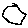
Label: hexagon